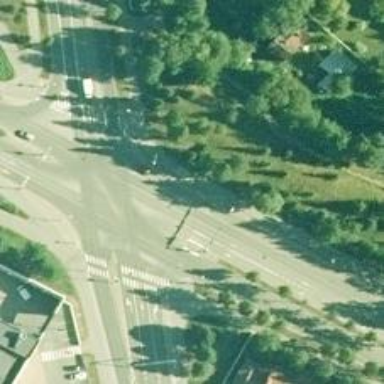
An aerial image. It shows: Secondary road.